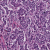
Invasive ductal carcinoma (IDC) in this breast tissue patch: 1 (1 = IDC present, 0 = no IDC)